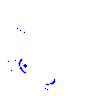
Particle: proton